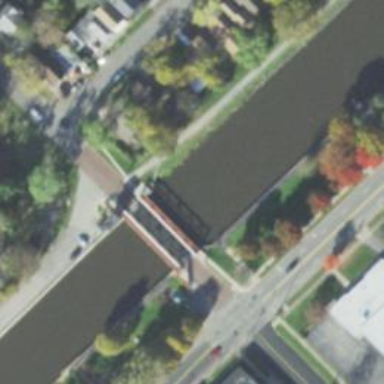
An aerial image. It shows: Lift bridge over footway.